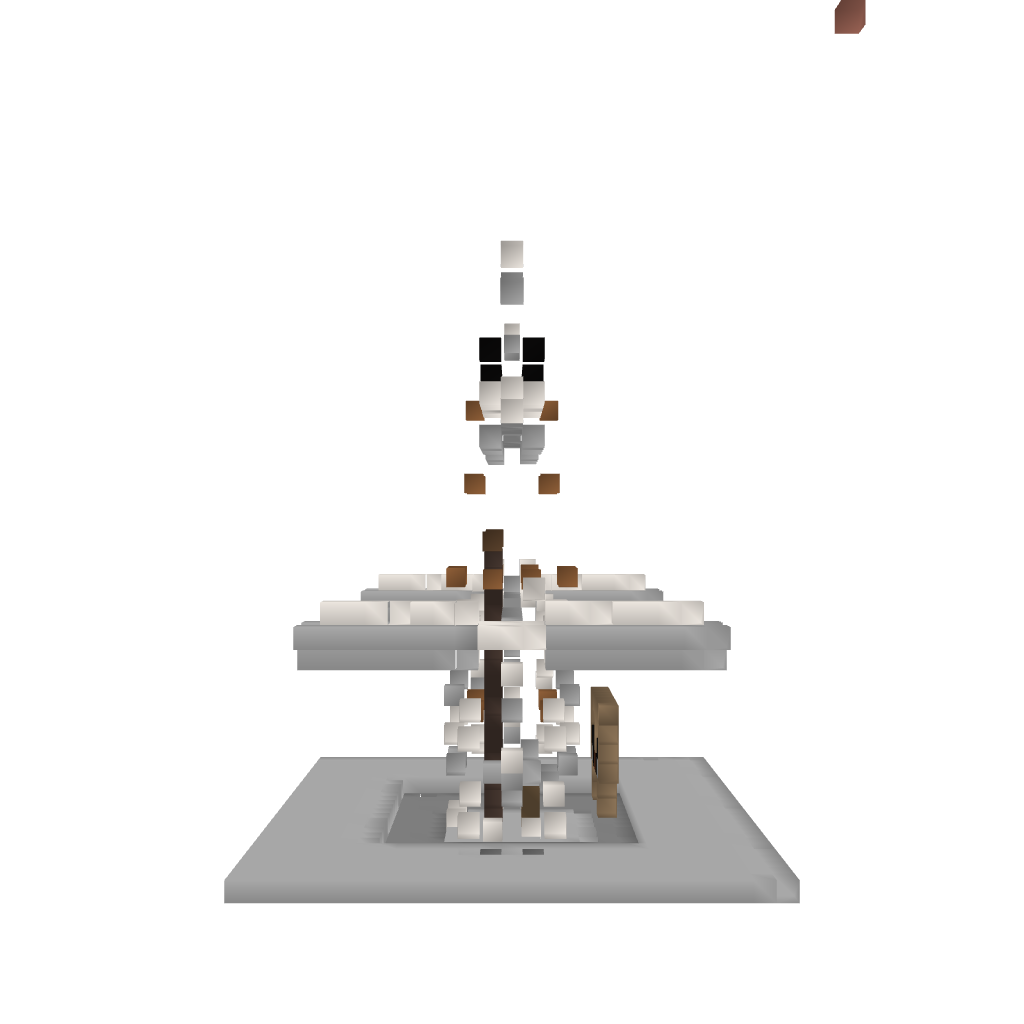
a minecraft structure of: A Majestic Tower